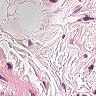
Metastatic tissue present: no